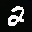
Label: 2